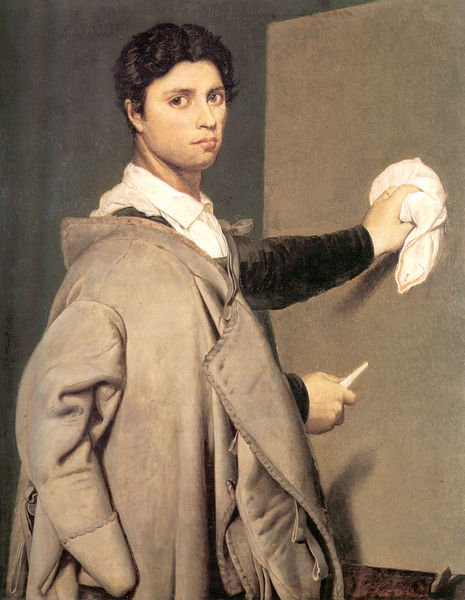
Titel: Kopie nach Ingres' Selbstbildnis von 1804
Künstler: Jean Auguste Dominique Ingres
Institution: Privatbesitz
Schlagwörter: gemälde, hand, kopf, mann, schatten, weiß, braun, grau, haar, hell, hintergrund, kreide, licht, mund, nase, ohr, schwarz, stirn, blick, tuch, beige, rock, schleife, bart, hemd, jacke, jung, wand, arm, augen, gesicht, kragen, messer, samt, ärmel, bild, bildnis, hals, hände, portrait, porträt, signatur, vorhang, öl, haare, mantel, realismus, stoff, tücher, kinn, knopf, lippen, locken, mittelscheitel, farbig, wellen, lehrer, stab, monochrom, winter, tafel, pfeife, realistisch, ernst, brauen, atelier, maler, staffelei, stofflichkeit, knöpfe, selbstporträt, kurze haare, ring, lappen, künstler, selbstbildnis, leinwand, malen, palette, pinsel, anschauen, stift, wellig, karton, biedermeier, selbstportrait, junger mann, halbprofil, rasiert, vorhange, zeichnen, leder, künstlerporträt, griffel, grautöne, umdrehen, wischen, wilde, malgrund, putztuch, selbsportrait, chirico, um 1930, oscar, ledermantel, selbstportrait'elbstporträt, zechnen, tabula rasa, 1880, maler staffelei mantel jung, lockige haare, schaut, tafen, bildn, kreidenmalerei, mantelärmel